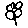
Label: flower